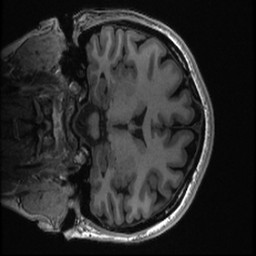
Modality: T1w
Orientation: coronal